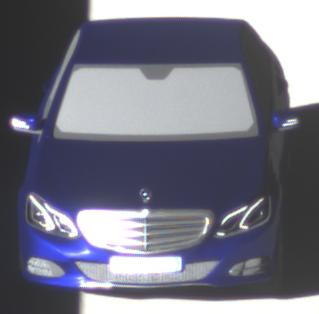
Make: Mercedes-Benz
Model: E 200
Detailed model: E-Class (212) Limousine
Model produced from: 2013/04
Model produced until: 2015/10
Doors: 4
Color: blue
Road condition: dry road
Daytime: morning or afternoon
Contrast: high contrast